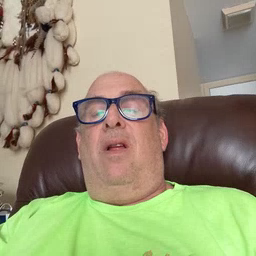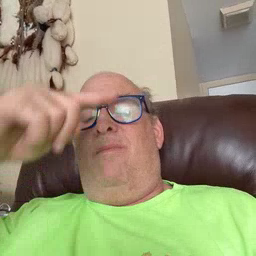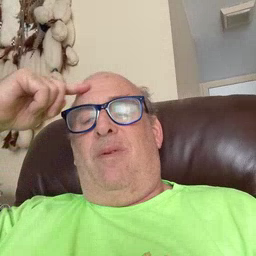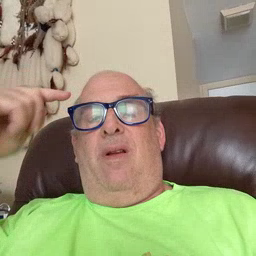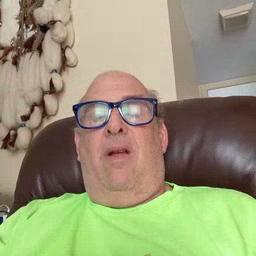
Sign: black